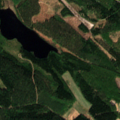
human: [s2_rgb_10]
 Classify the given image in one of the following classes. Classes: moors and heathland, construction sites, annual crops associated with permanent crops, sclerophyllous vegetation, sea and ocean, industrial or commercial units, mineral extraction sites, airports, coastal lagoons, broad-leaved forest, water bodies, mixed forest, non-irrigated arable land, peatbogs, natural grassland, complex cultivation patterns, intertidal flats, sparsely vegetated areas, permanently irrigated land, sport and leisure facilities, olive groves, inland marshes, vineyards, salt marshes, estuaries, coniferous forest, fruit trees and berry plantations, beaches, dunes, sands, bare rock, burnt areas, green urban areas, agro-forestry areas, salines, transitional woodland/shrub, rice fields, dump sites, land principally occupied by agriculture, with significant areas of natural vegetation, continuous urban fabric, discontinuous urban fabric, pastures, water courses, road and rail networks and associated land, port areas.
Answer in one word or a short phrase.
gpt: land principally occupied by agriculture, with significant areas of natural vegetation, coniferous forest, mixed forest, transitional woodland/shrub